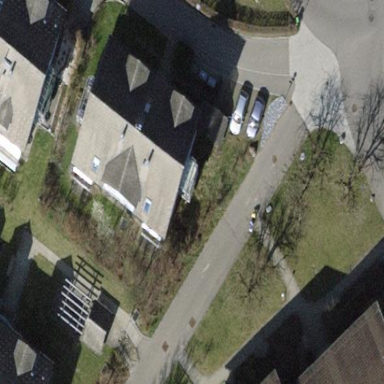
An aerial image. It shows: Gabled roof on residential building.